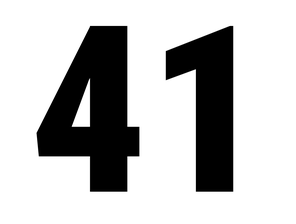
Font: Roboto_Condensed_Black